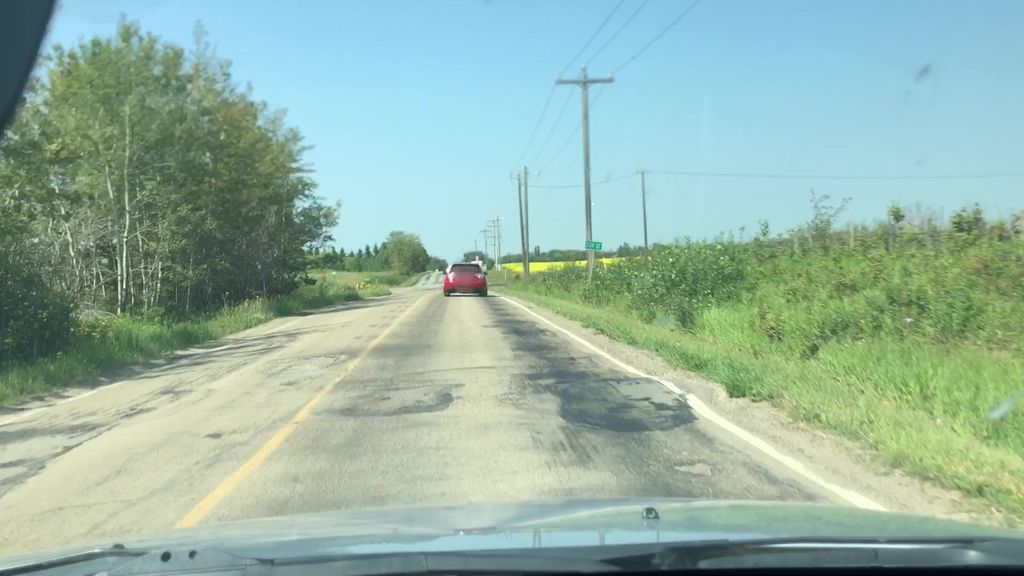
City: edmonton